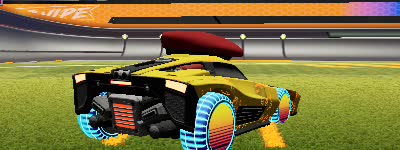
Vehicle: breakout